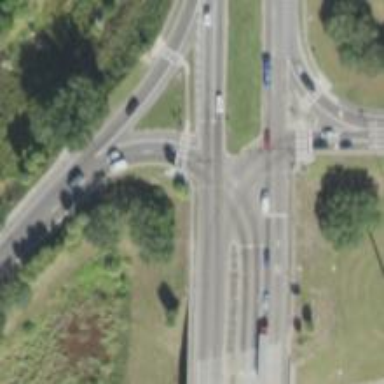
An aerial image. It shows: Diamond junction on motorway link.